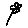
Label: flower